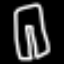
Label: pants